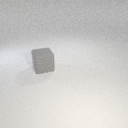
large gray rubber cube